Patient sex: M
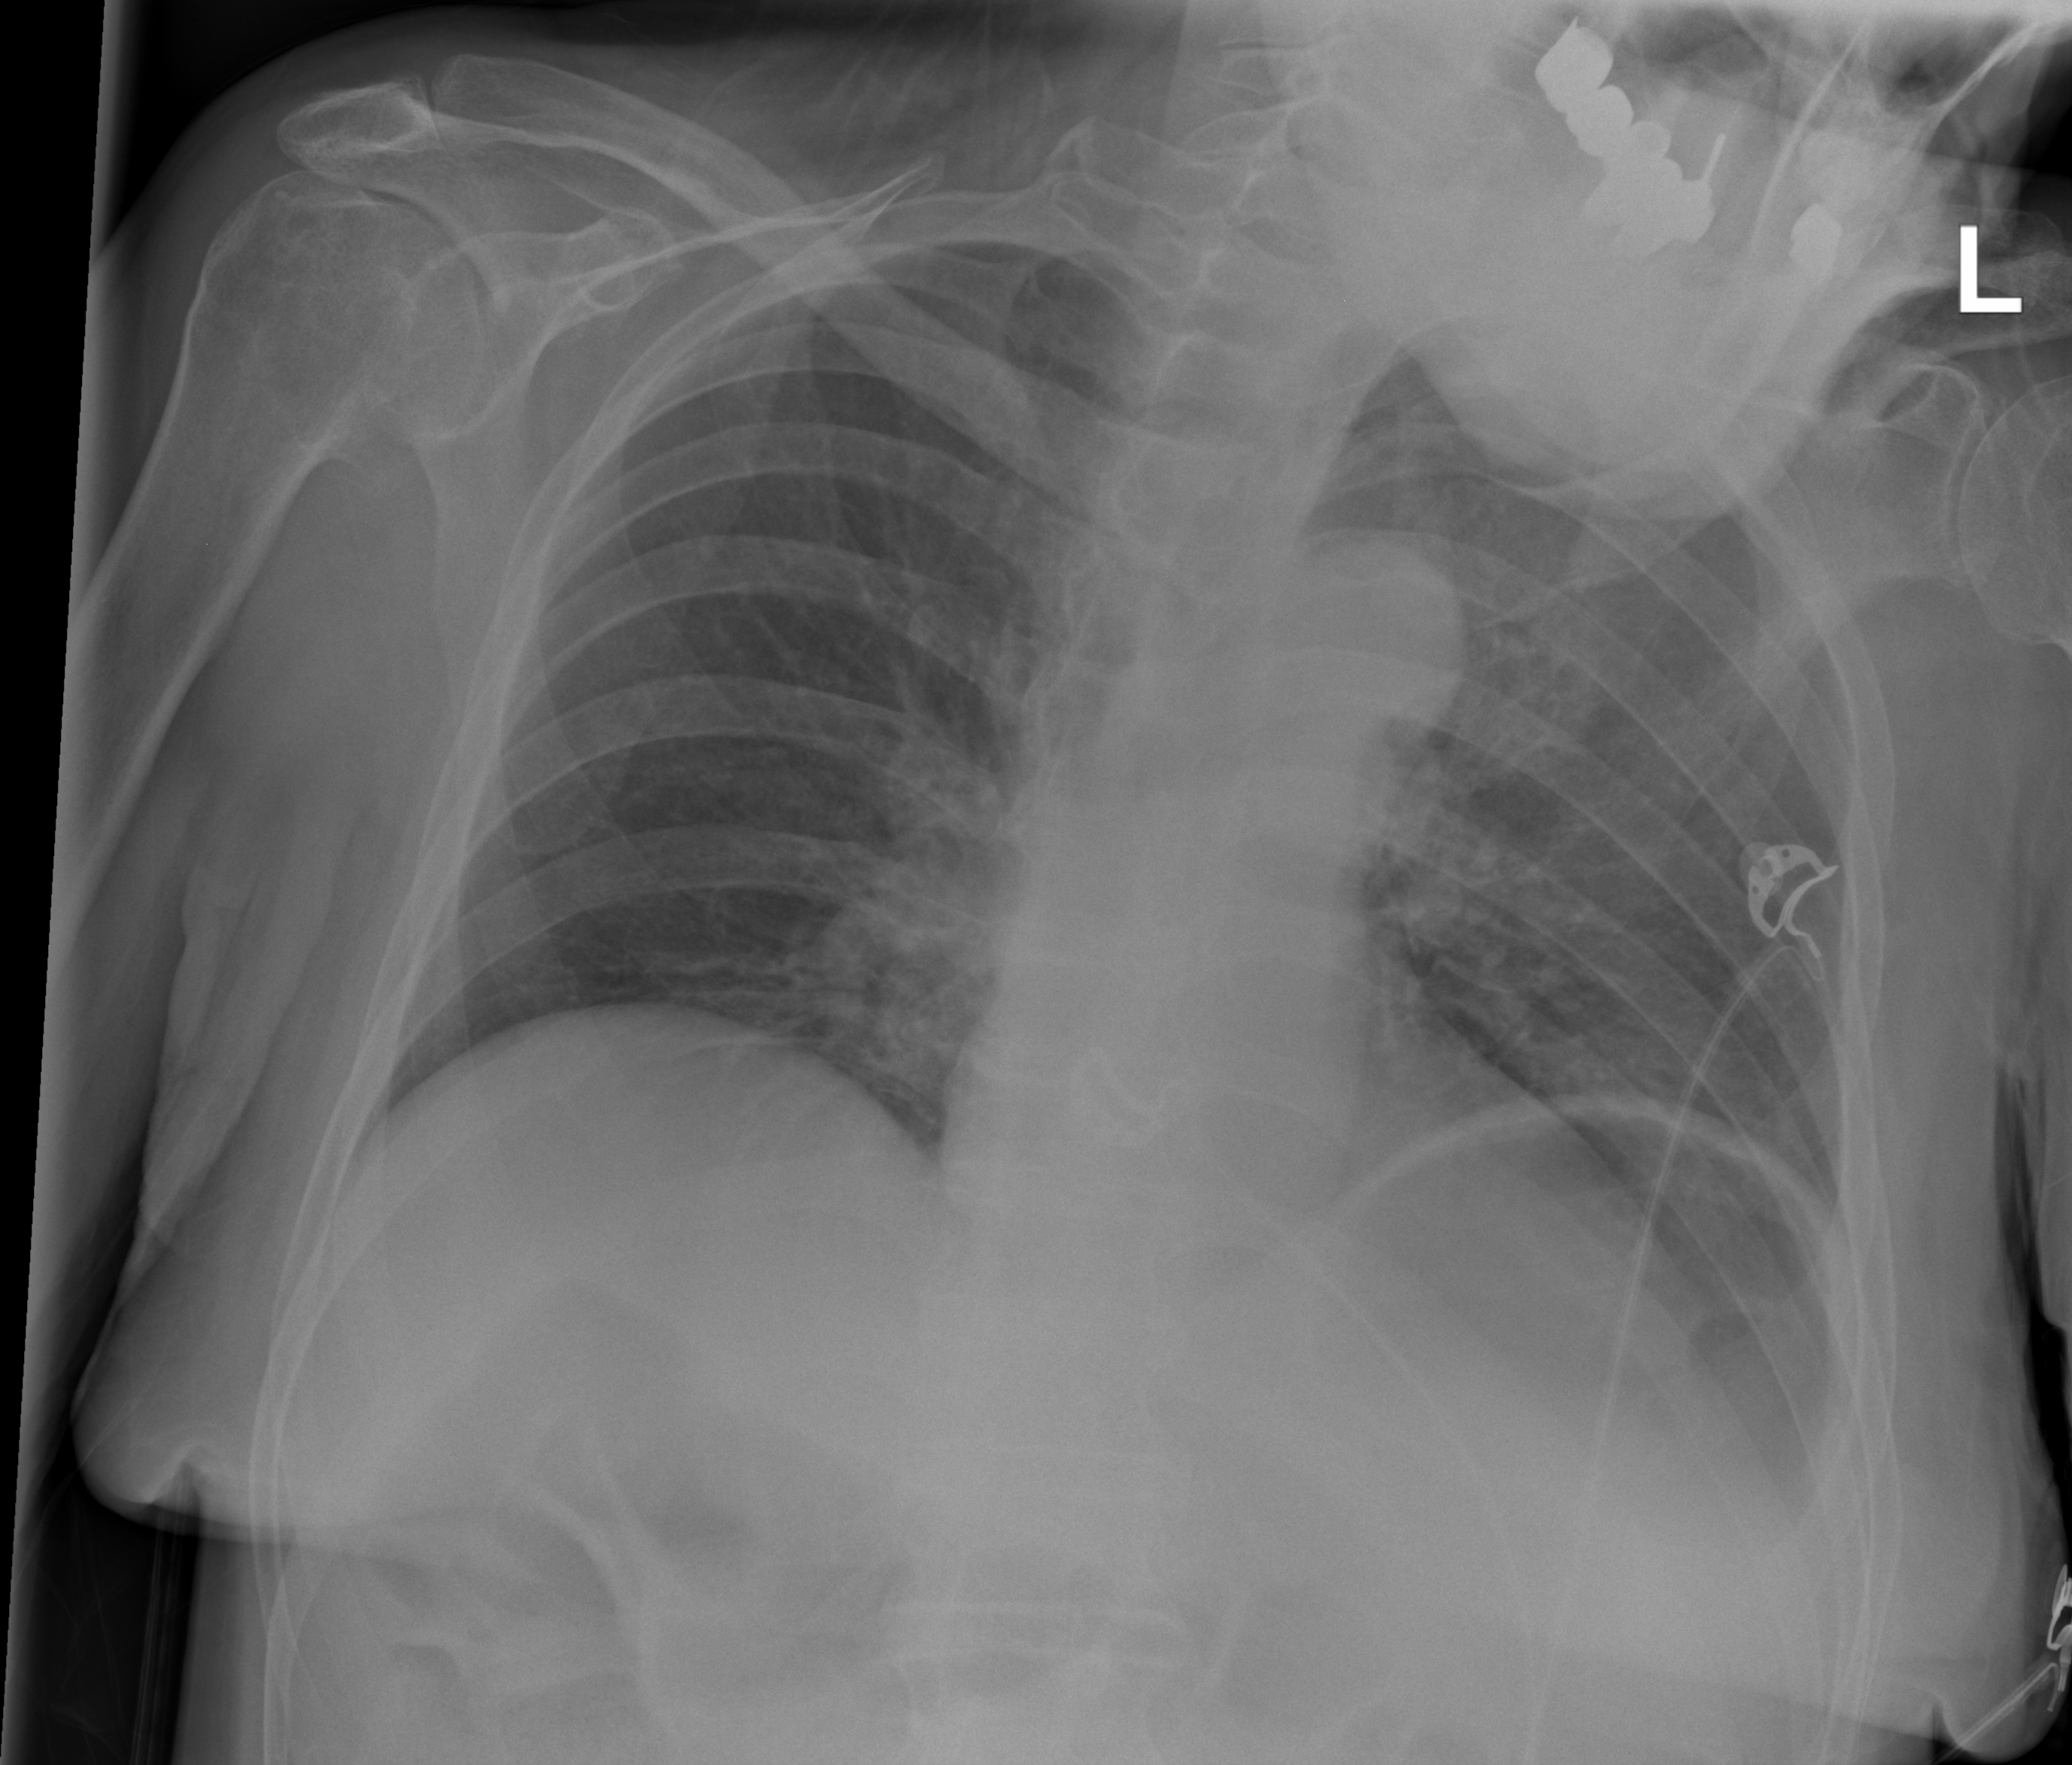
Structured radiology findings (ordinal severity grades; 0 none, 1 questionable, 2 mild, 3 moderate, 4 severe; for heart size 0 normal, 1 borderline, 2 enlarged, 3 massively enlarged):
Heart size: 0
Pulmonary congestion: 2
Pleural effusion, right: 0
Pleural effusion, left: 0
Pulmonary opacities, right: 0
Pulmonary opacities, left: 0
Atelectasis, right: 0
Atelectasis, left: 0